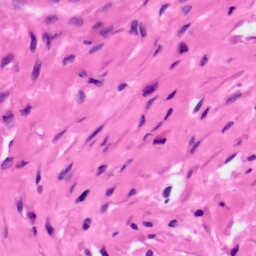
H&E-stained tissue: Ovarian